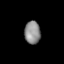
Tissue: lung
Cell type: Epithelial cells
Senescence score: 0.2014
Nuclear area (px): 359
Mean DAPI intensity: 138.922